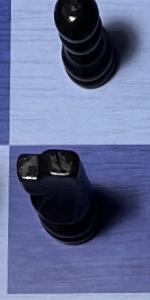
Label: Knight_Black